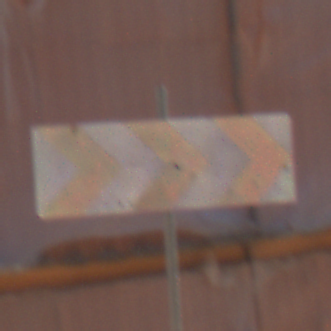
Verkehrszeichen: RichtungstafelnInKurvenGrossLinks
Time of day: MorningAfternoon
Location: Outdoor (Nature)
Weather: Clear
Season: Summer
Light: Natural